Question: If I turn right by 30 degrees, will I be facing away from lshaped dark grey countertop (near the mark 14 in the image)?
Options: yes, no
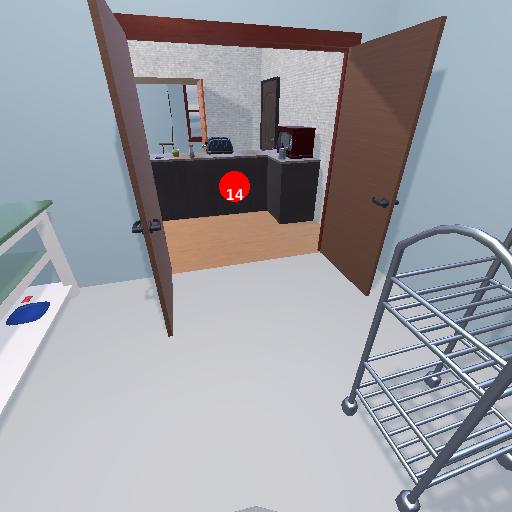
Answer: yes